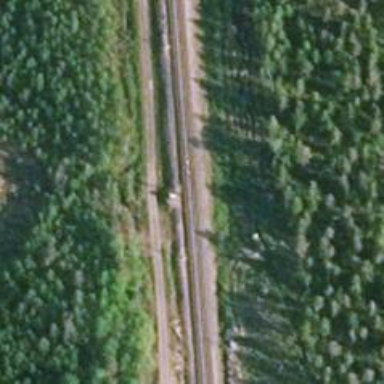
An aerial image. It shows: Railway signal.